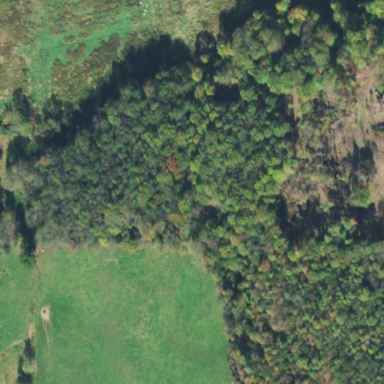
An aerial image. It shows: Serene woodland landscape.